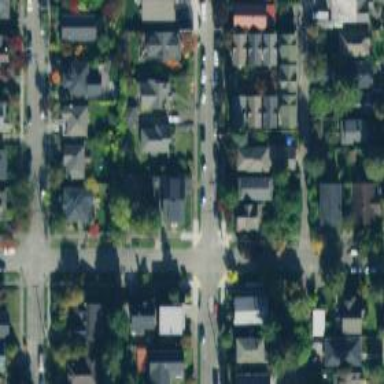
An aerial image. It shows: Residential road with separate sidewalk.